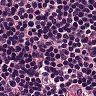
Metastatic tissue present: no